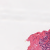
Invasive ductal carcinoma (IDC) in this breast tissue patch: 0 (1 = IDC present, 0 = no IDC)